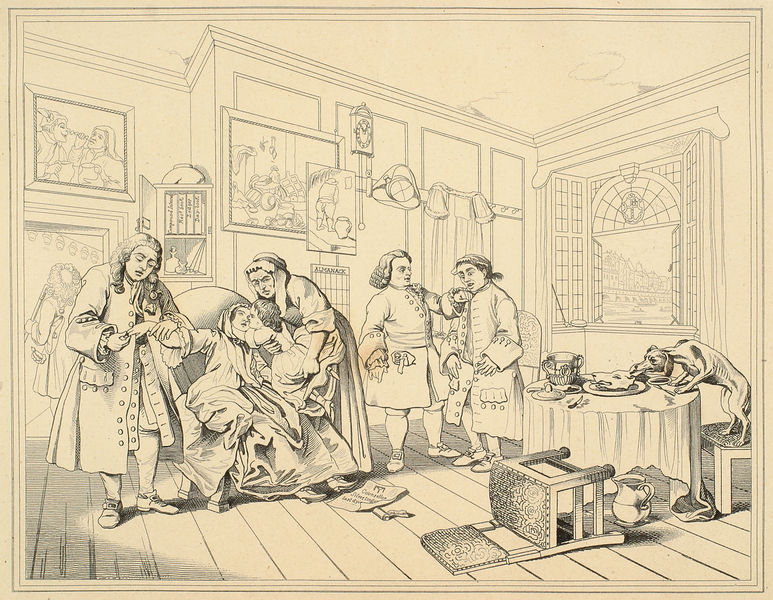
Titel: Die Heirath nach der Mode
Schlagwörter: kopf, mann, weiß, menschen, fenster, frau, hut, männer, raum, schwarz, stuhl, szene, tisch, zeichnung, ausblick, hund, teller, bild, tischtuch, mantel, familie, kind, genre, kinder, perücke, magd, bilder, perspektive, graphik, dielen, essen, uhr, stube, knöpfe, tusche, lehnstuhl, druck, napoleon, arzt, esen, gesims, fressen, ohnmacht, doktor, druckk, #zimmer